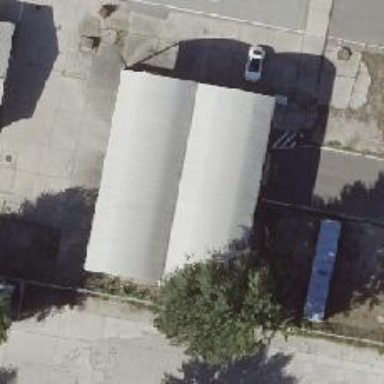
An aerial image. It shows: Car repair shop.